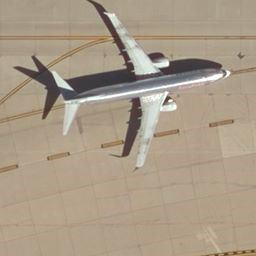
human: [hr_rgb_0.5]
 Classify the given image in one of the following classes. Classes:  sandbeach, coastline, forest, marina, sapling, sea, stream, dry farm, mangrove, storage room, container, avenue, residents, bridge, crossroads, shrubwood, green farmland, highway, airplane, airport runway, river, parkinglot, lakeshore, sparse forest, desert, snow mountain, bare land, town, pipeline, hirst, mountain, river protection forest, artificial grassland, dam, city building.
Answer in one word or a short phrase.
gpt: airplane